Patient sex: M
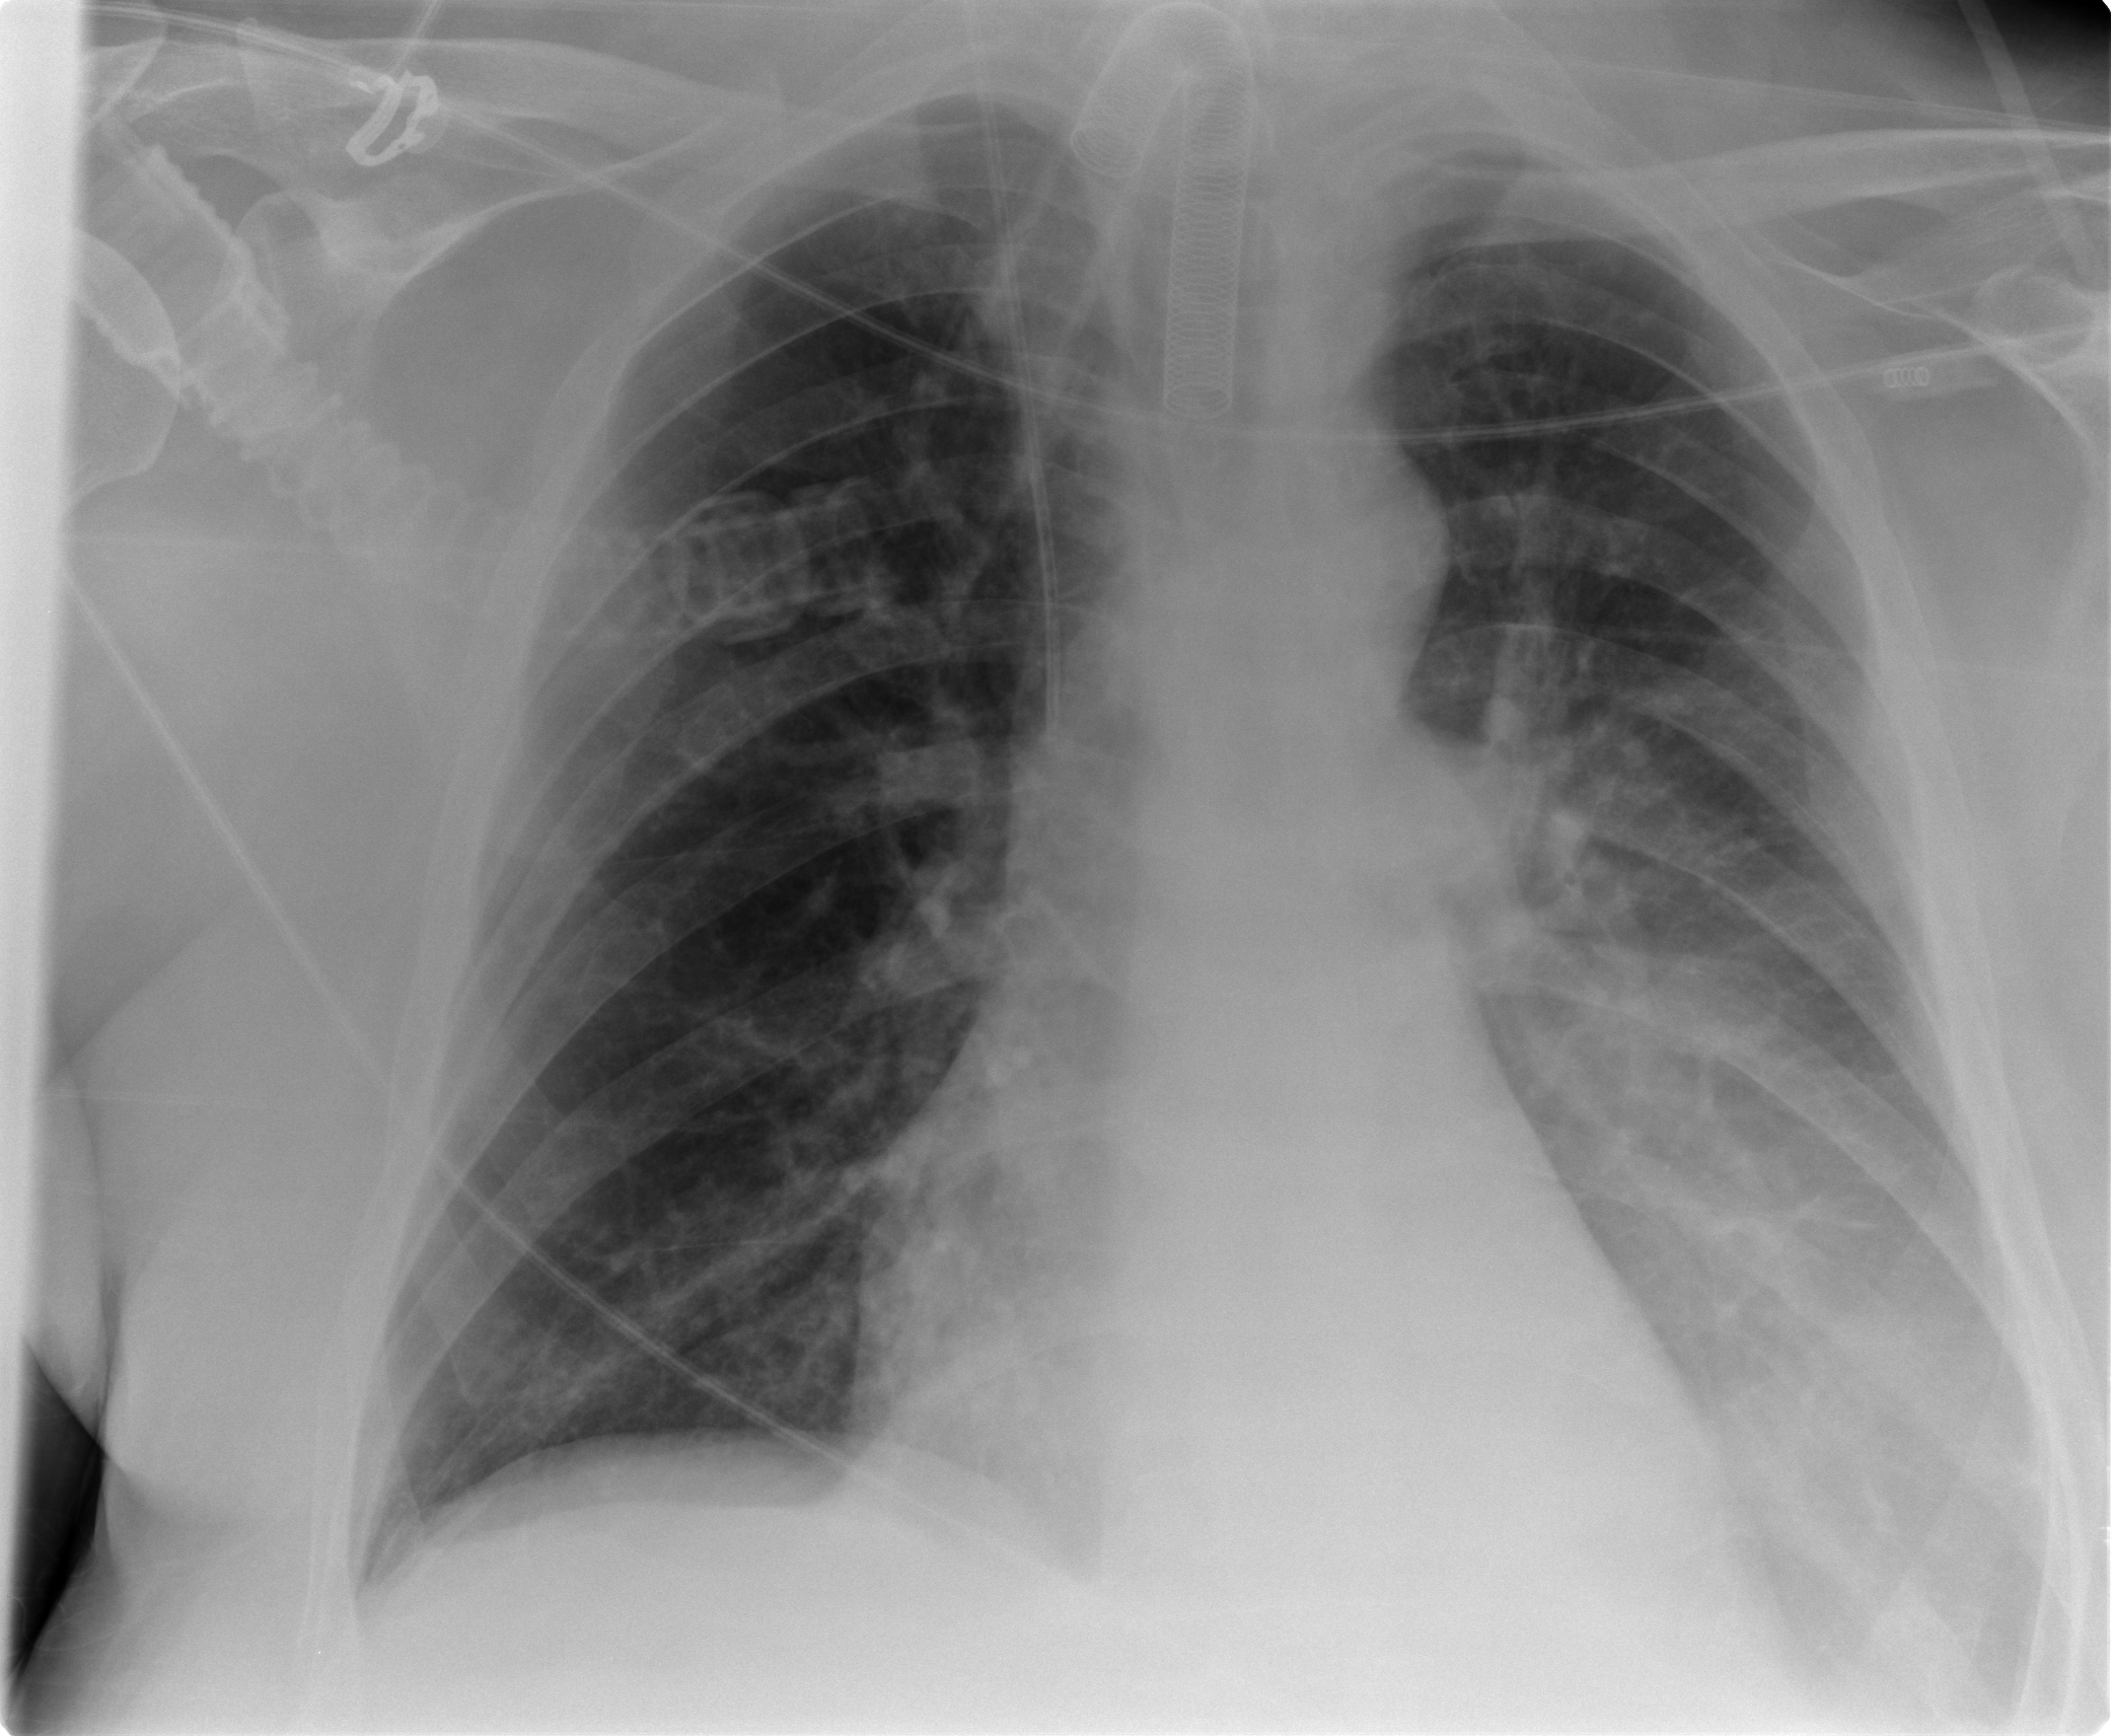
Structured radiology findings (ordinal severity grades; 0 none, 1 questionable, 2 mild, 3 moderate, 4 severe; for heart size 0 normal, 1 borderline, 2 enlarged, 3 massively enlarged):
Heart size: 2
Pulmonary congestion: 1
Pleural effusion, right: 0
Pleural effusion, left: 3
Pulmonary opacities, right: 0
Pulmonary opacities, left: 2
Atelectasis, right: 0
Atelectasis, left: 2